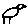
Label: bird